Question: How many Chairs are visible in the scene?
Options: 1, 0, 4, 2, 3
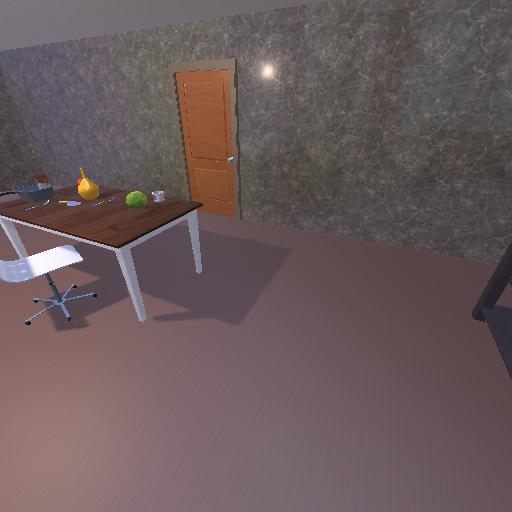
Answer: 1